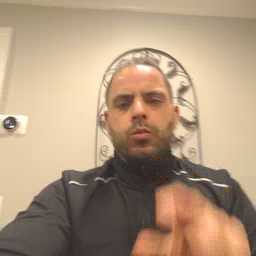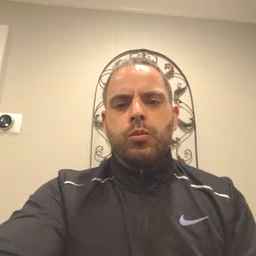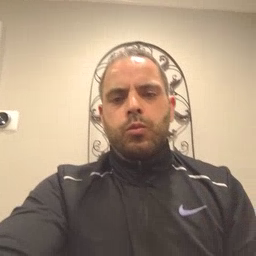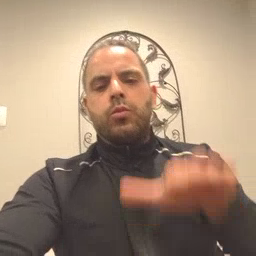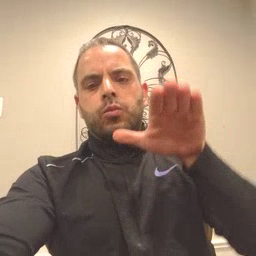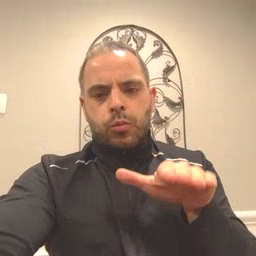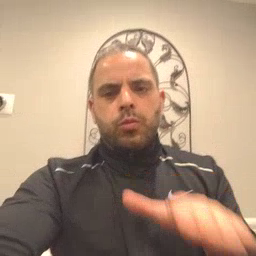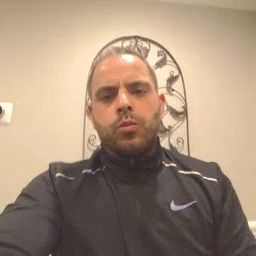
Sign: child